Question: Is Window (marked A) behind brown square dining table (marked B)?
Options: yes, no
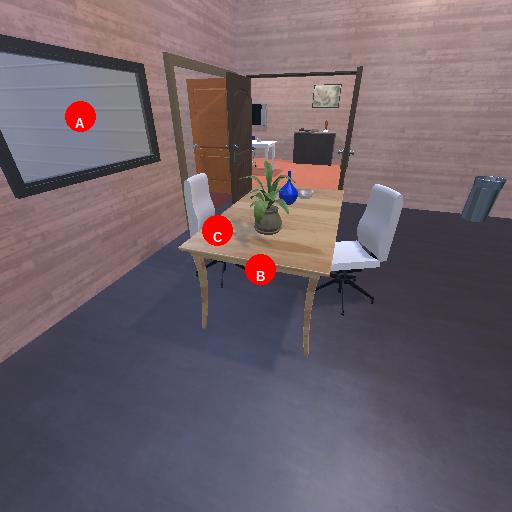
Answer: yes